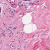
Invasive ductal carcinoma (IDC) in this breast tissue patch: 0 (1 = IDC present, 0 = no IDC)